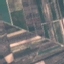
Land use / land cover: PermanentCrop